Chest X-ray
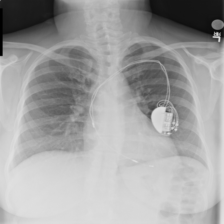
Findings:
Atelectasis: negative
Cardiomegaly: negative
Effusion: negative
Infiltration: negative
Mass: negative
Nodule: negative
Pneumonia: negative
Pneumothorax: negative
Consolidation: negative
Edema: negative
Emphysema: negative
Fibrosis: negative
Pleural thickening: negative
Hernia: negative